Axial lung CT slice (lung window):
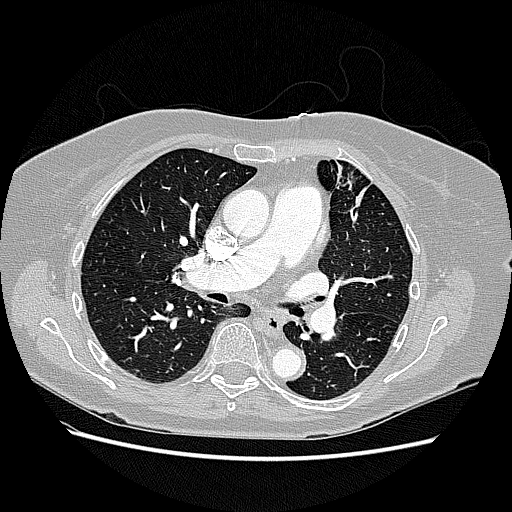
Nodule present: no